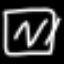
Label: square